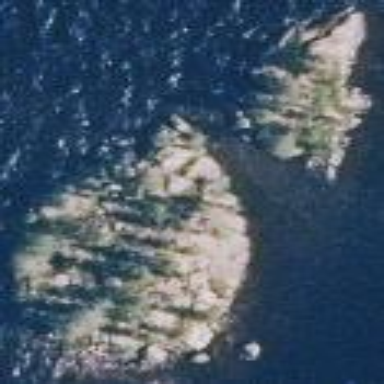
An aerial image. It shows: Islet.